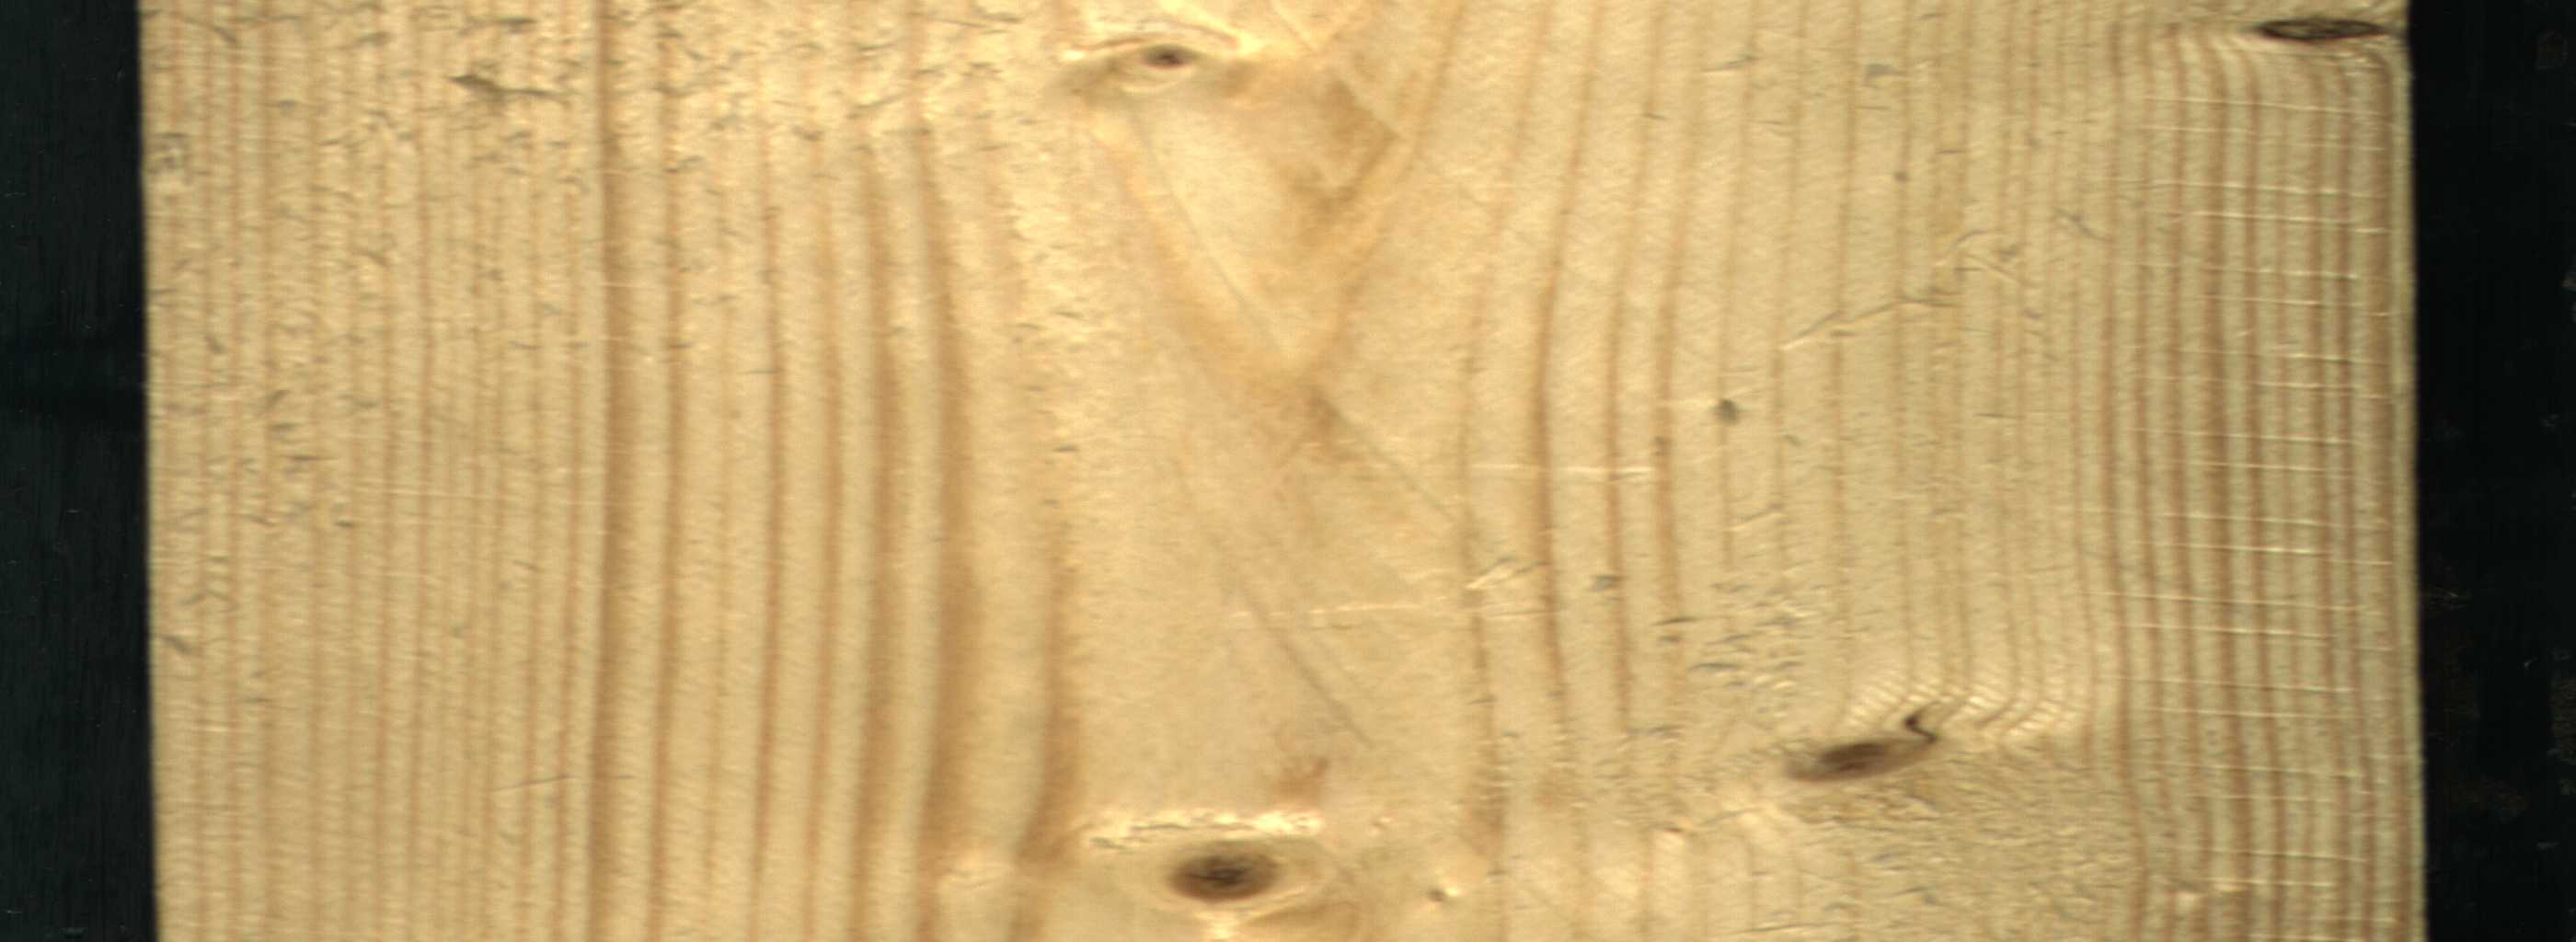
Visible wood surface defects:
Dead_Knot
Live_Knot
Live_Knot
Live_Knot